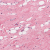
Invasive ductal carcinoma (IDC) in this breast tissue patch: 0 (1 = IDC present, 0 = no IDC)